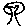
Label: tree